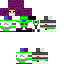
A male robot skin with dark skin, wearing brown helmet dressed in a purple armor chest and black pants, featuring a closed mouth.